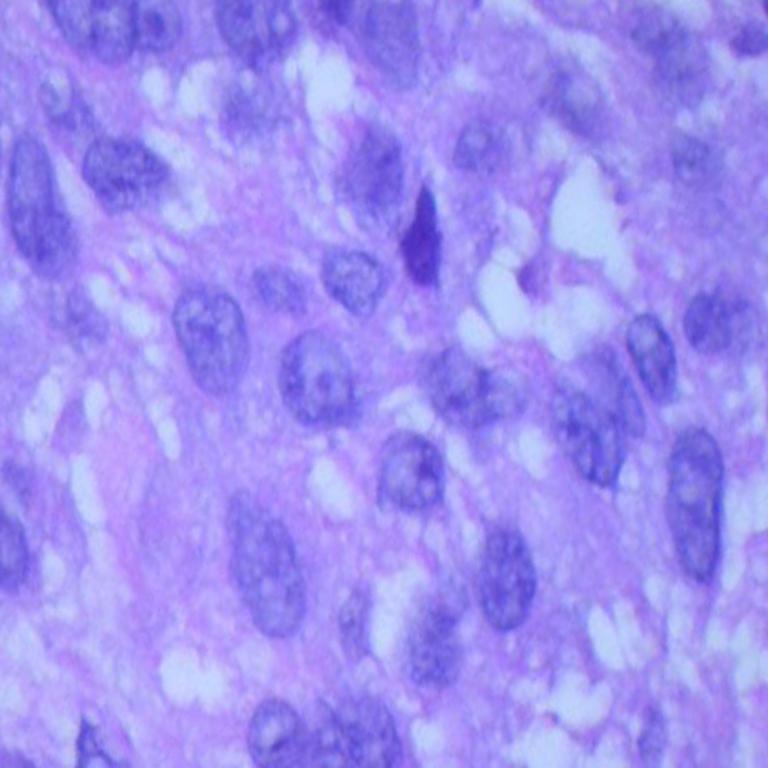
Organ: lung
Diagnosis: squamous carcinomas